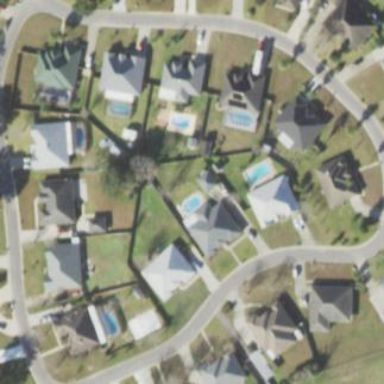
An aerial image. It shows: Residential area composed of single-family homes.